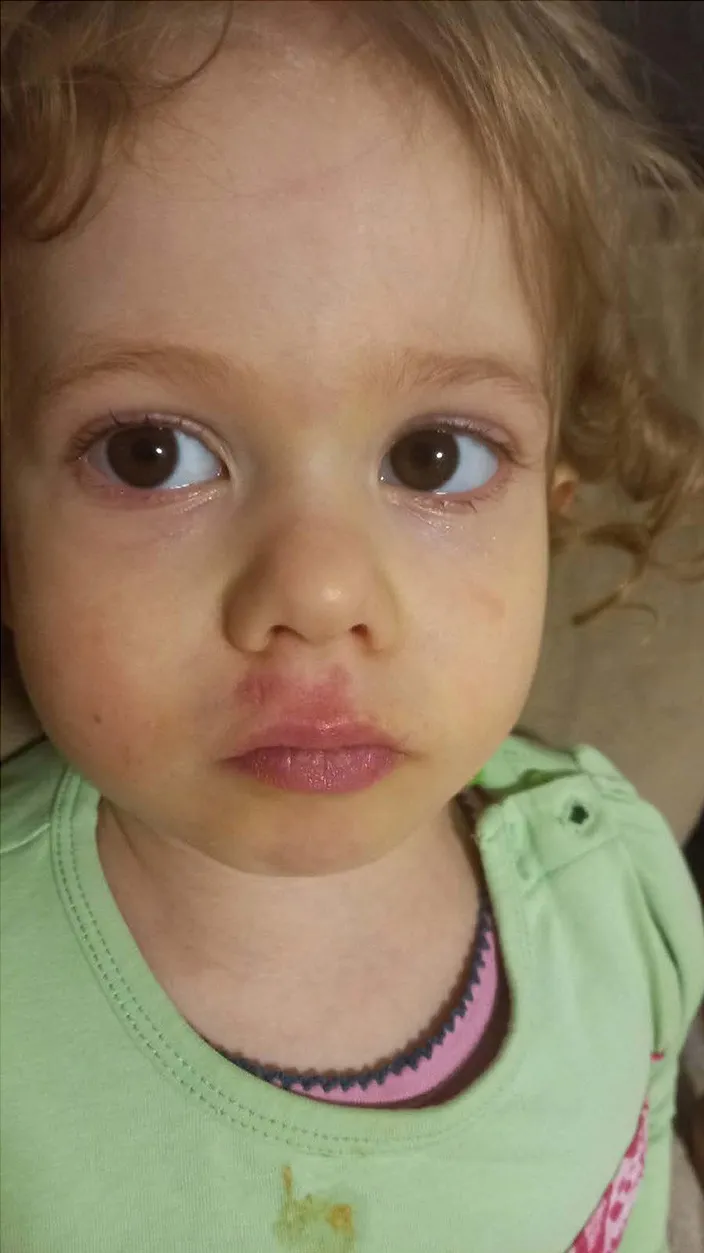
Pale face, with philtrum erythema.
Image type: medical_photograph (other_medical_photograph)